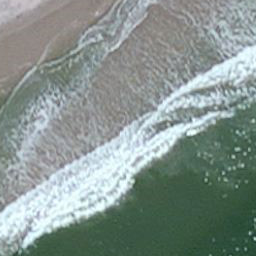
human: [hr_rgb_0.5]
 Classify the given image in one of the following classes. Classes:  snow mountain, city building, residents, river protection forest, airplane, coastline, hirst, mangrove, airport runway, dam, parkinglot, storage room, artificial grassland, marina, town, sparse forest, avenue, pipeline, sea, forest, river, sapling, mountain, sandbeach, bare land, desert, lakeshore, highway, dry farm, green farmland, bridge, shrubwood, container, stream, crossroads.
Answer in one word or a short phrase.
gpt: coastline